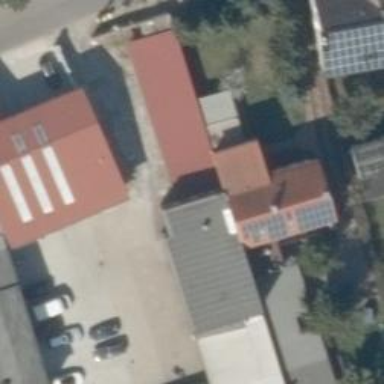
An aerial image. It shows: Car repair shop.